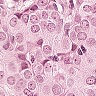
Metastatic tissue present: yes